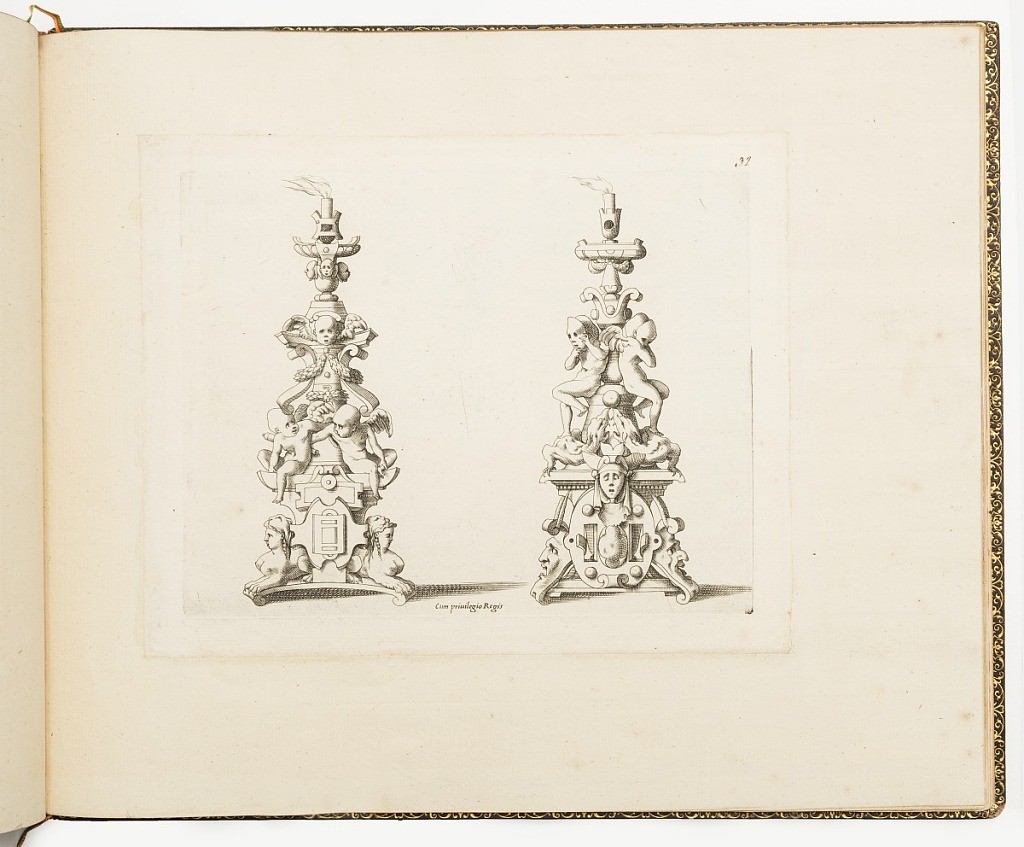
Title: Candlestick Designs, from Dessins d'orfèvrerie (Designs for Metalwork)
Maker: Léonard Thiry, Flemish, 1550
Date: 1540–1560
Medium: Engraving on laid paper
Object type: Print
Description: Fontainebleau school. Two designs for candlesticks. At left, decorated with sphinxes, putti and cherub heads. At right, decorated with grotesque masks, salamanders and masked putti.